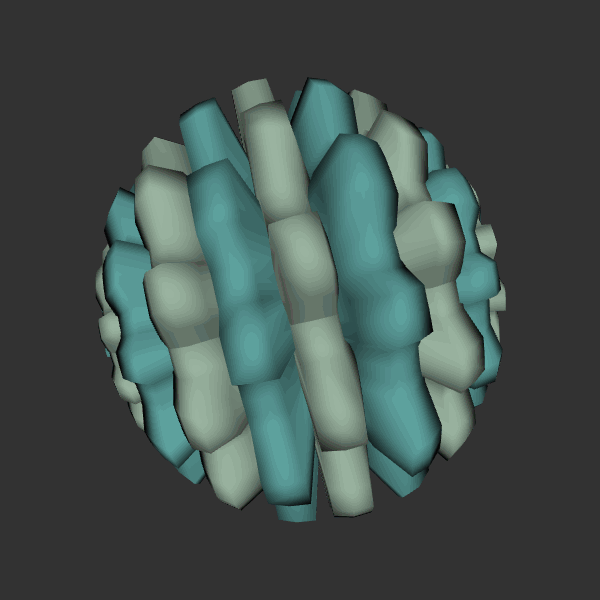
Background: dark